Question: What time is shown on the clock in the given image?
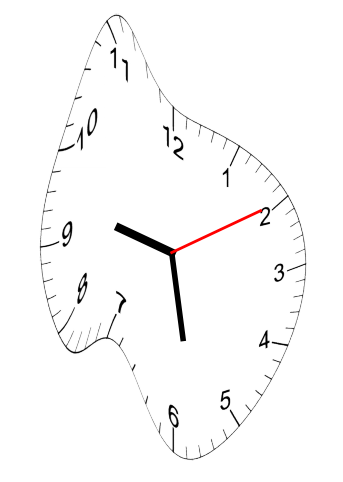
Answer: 09:28:10